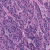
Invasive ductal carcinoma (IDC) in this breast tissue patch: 1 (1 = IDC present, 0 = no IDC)